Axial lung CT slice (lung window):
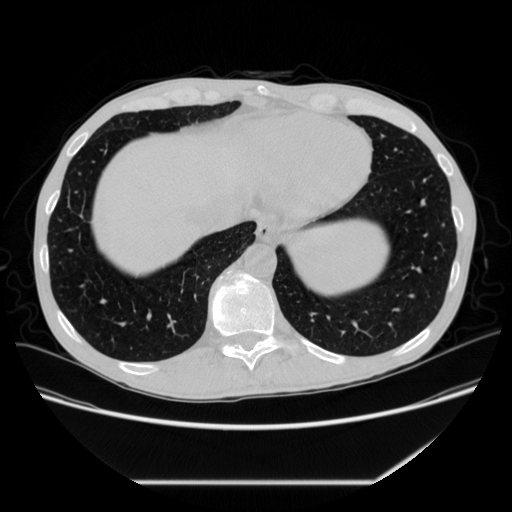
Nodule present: no